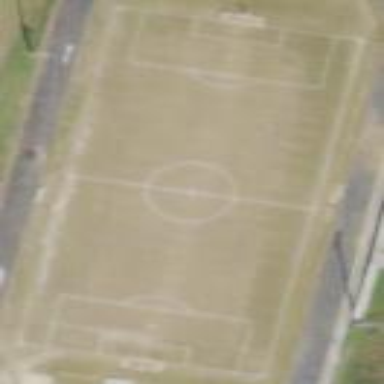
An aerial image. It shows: Soccer pitch designated for leisure and sports activities.